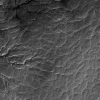
Atmospheric dust classification: not_dusty